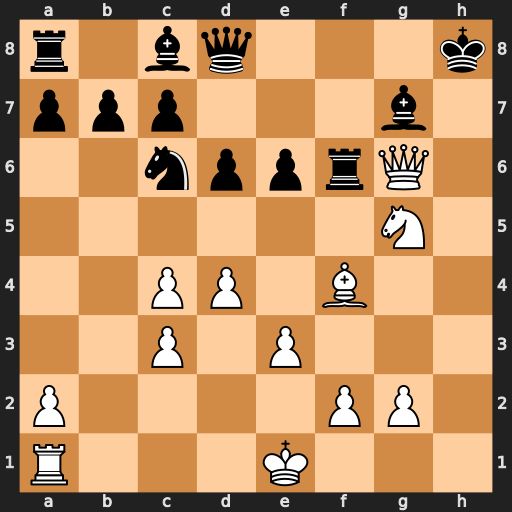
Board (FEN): r1bq3k/ppp3b1/2npprQ1/6N1/2PP1B2/2P1P3/P4PP1/R3K3
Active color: w
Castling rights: Q
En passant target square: -
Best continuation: Qh7#